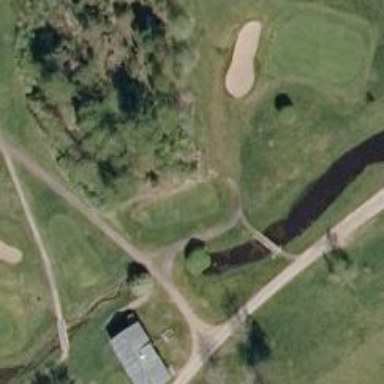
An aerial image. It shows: Pathway for golfing.